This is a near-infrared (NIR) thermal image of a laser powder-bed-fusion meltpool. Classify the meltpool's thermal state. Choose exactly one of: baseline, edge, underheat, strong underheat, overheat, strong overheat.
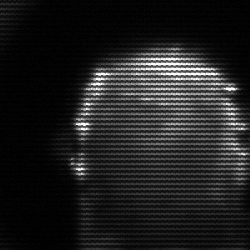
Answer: baseline